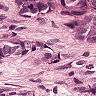
Metastatic tissue present: yes